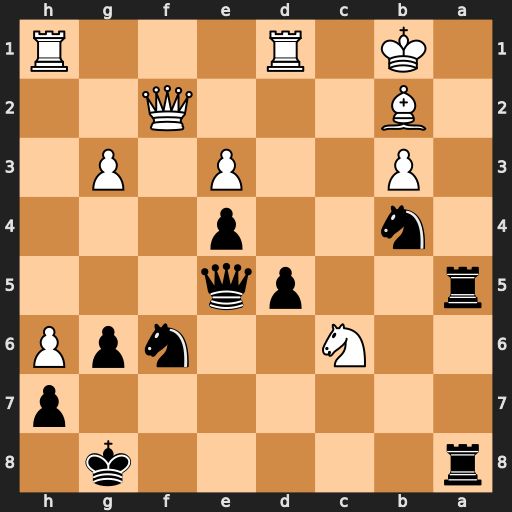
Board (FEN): r5k1/7p/2N2npP/r2pq3/1n2p3/1P2P1P1/1B3Q2/1K1R3R
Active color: b
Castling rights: -
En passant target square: -
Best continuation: Ra1+ Bxa1 Qxa1#